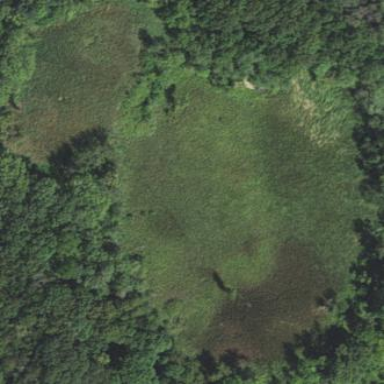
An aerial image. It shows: Marshy wetland area.